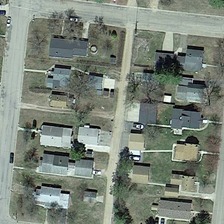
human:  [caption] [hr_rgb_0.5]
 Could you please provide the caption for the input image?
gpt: many buildings and some small trees are in a medium residential area .

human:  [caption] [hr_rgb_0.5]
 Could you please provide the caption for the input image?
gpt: many buildings and some small trees are in a medium residential area .

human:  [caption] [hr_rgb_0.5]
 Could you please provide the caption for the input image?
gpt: many buildings and some small trees are in a medium residential area .

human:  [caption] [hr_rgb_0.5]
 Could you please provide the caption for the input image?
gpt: many buildings and some small trees are in a medium residential area .

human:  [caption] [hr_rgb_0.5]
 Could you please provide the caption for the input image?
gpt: many buildings and some small trees are in a medium residential area .